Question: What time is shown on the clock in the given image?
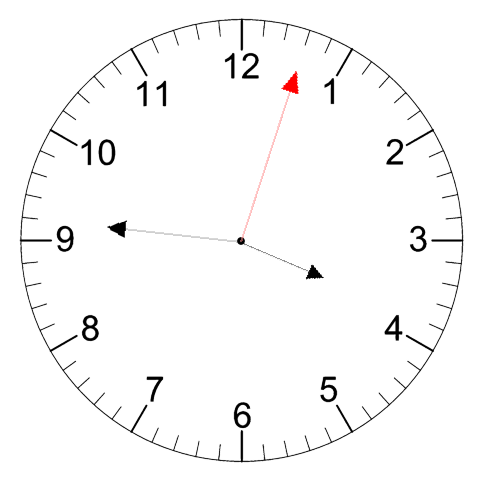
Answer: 03:46:03